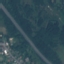
Land use / land cover: Highway